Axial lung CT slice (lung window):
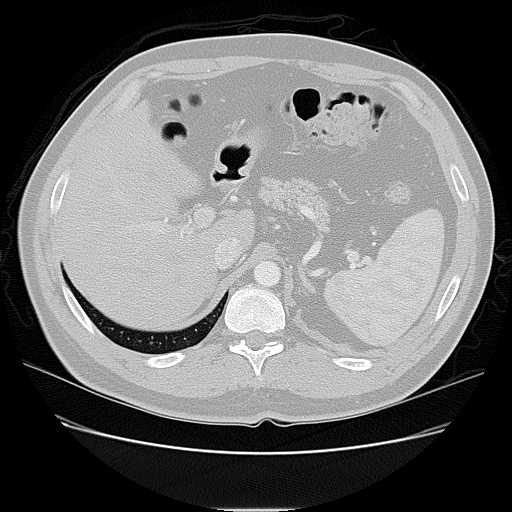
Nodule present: no